Field crop: maize
Growth stage: 2
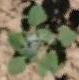
Species: chenopodium